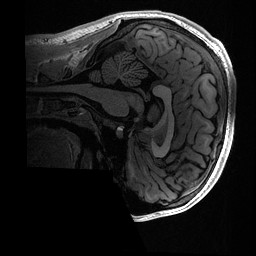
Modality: T1w
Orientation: sagittal
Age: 19
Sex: male
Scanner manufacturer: ge
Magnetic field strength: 3 T
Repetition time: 0.006952 s
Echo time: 0.00292 s